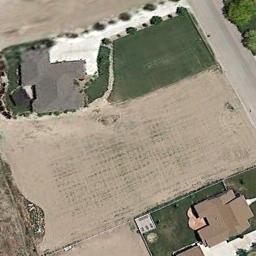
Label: sparse_residential